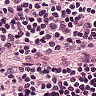
Metastatic tissue present: no